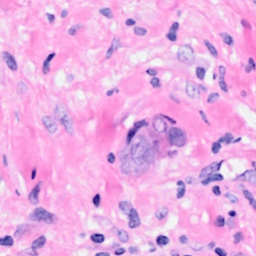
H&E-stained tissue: Breast